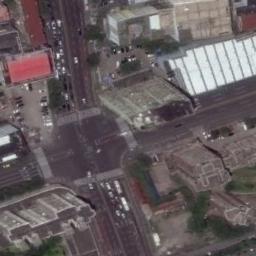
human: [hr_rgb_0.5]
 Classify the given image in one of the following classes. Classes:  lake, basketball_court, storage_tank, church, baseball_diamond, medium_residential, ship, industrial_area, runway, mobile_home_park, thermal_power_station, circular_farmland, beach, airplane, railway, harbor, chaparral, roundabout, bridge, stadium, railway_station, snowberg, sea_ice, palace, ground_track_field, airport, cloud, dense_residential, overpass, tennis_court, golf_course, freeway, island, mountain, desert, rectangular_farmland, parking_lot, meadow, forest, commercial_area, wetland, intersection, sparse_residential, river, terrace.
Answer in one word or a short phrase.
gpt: intersection